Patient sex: F
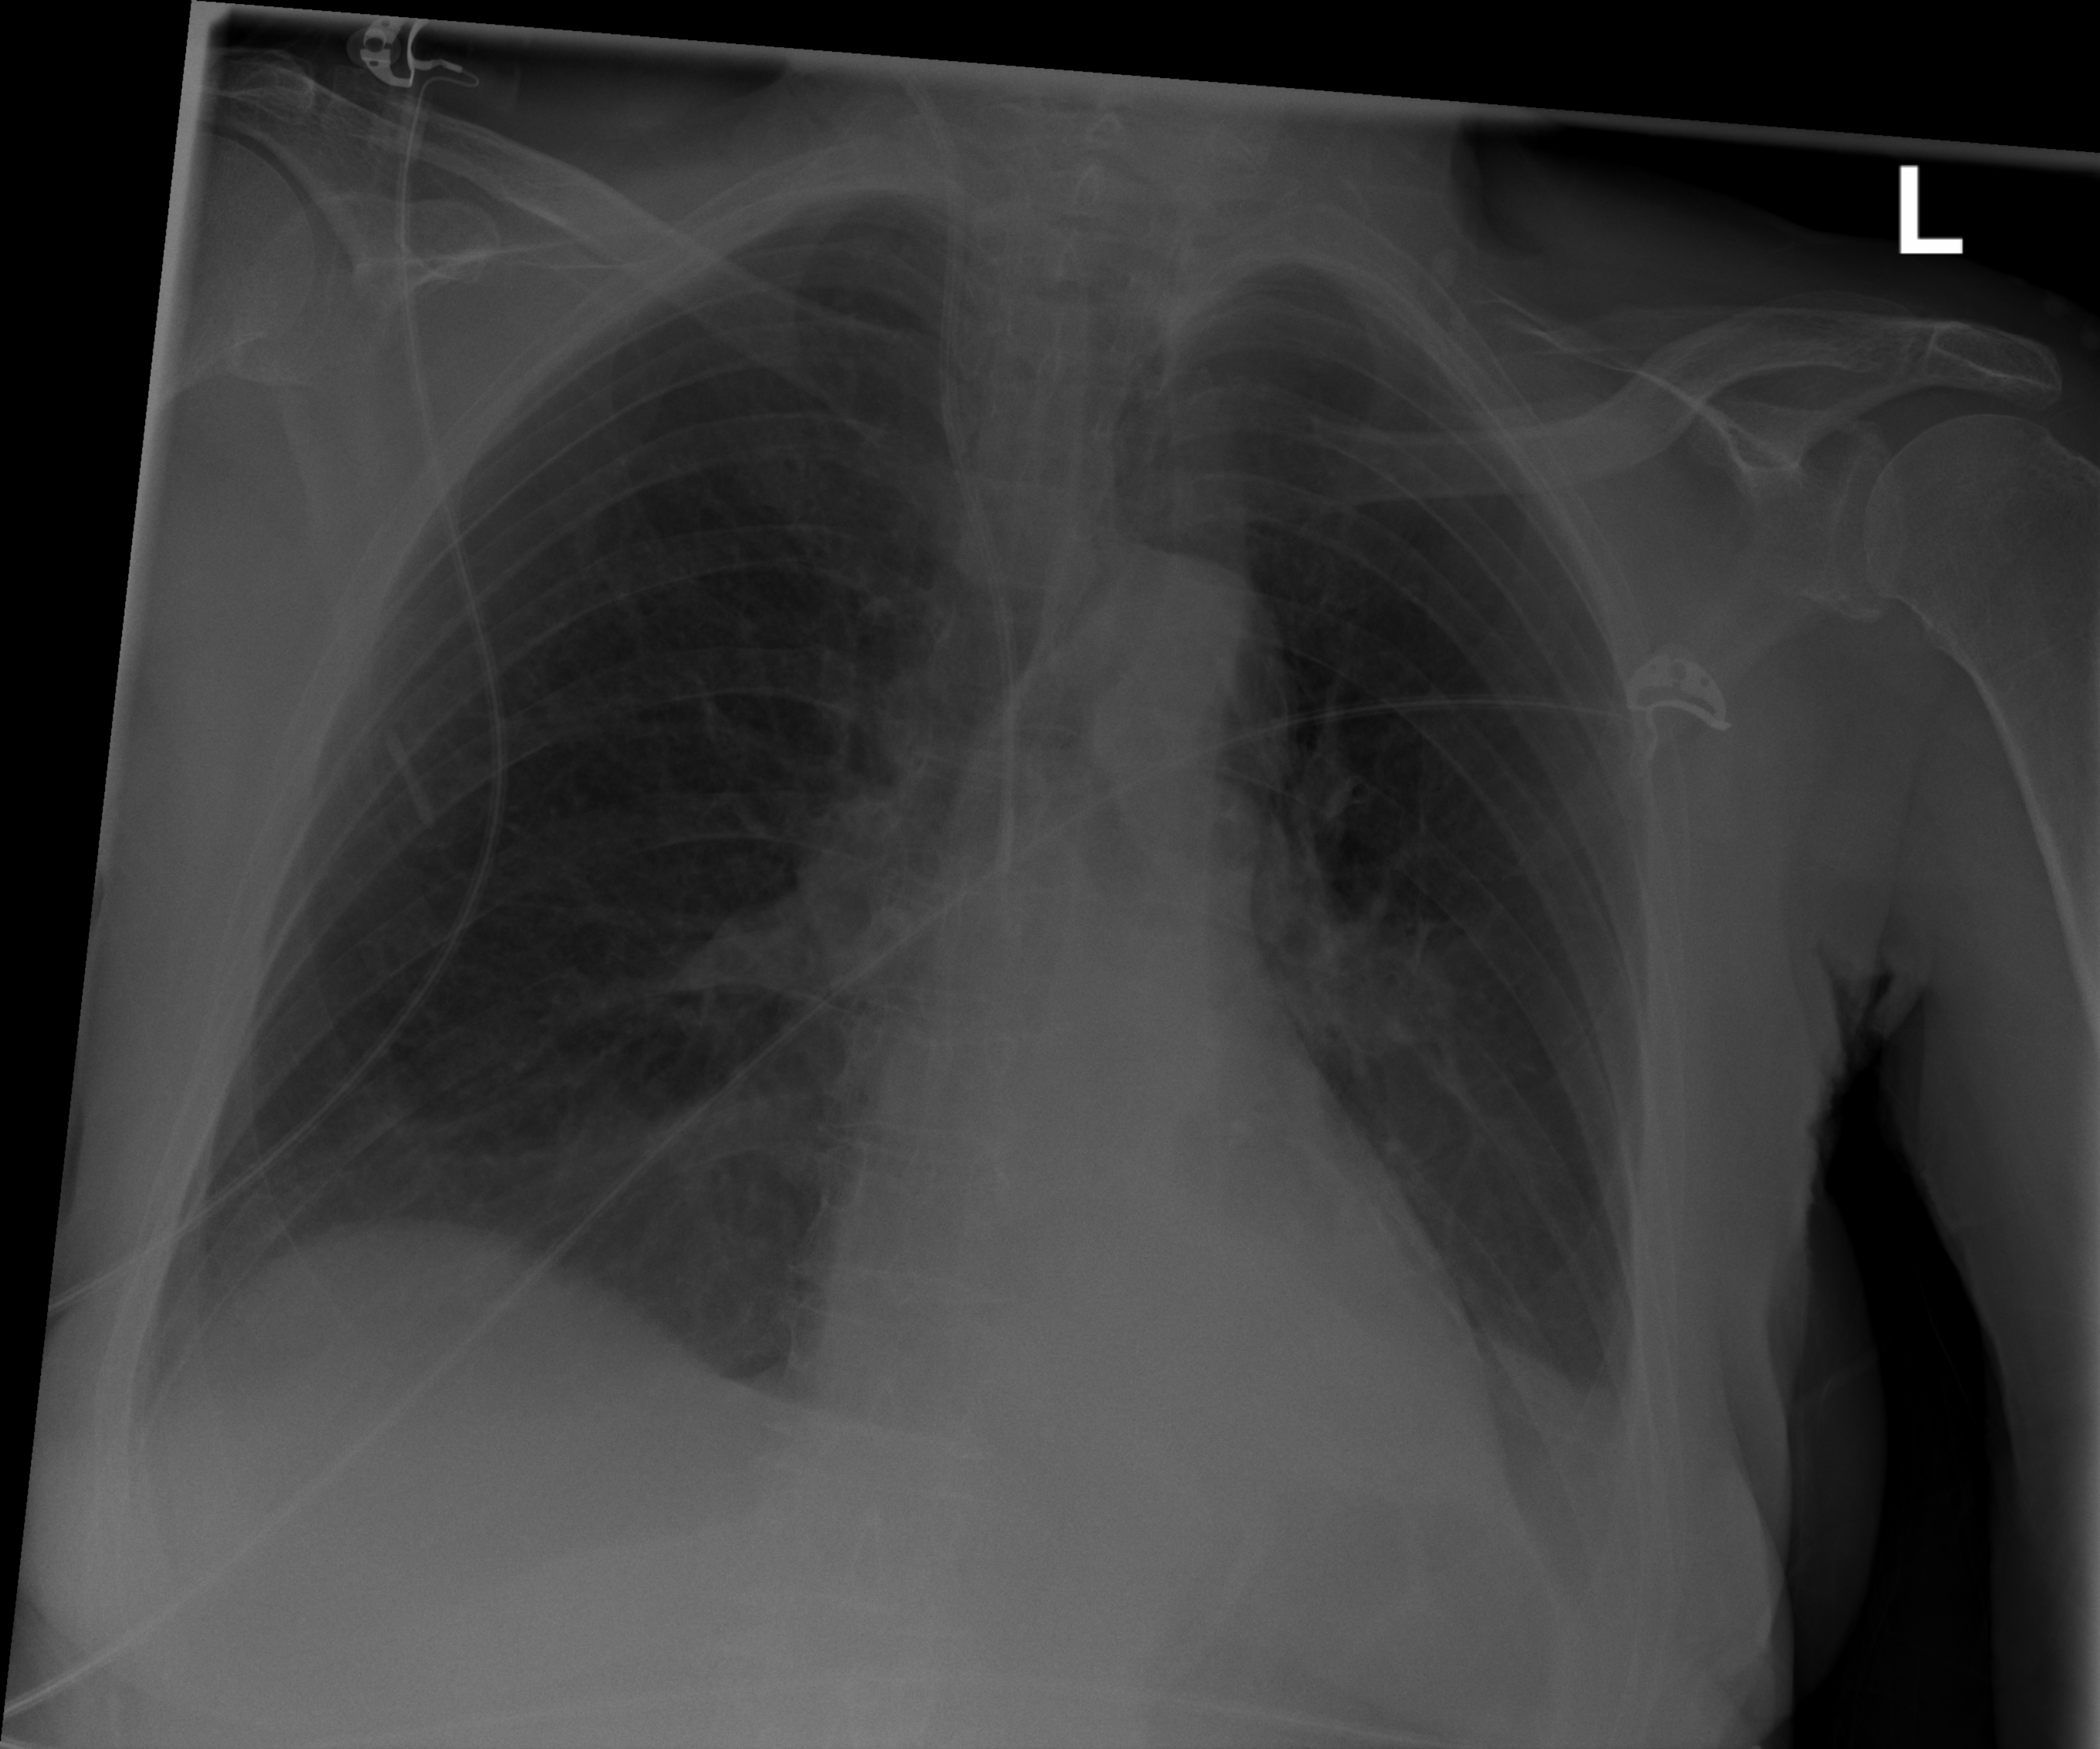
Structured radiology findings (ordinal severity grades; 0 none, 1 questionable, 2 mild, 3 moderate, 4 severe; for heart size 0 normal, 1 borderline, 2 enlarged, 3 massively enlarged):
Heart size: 0
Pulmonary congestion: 0
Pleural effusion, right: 1
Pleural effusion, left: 2
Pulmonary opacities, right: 0
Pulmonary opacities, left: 1
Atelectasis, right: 2
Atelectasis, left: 2